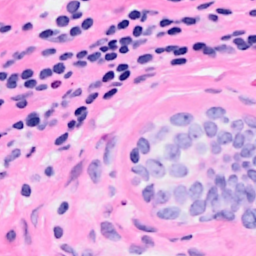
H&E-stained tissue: Breast